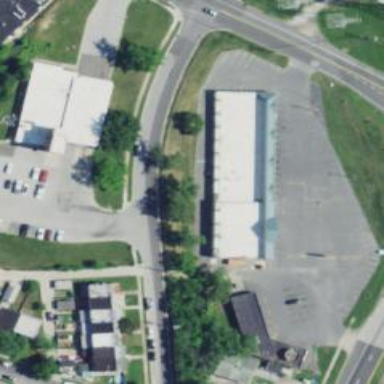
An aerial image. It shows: Veterinary facility.